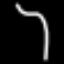
Label: squiggle